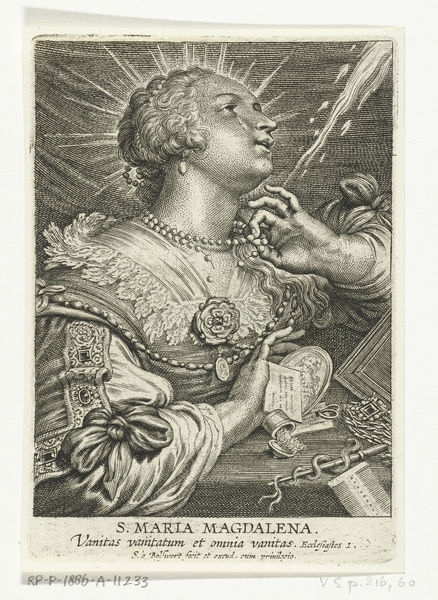
Titel: Maria Magdalena ontdoet zich van haar rijkdom
Künstler: Schelte Adamsz. Bolswert
Standort: Amsterdam
Institution: Rijksmuseum
Schlagwörter: fancy, hands, religious, white, women, black, collar, dress, face, gray, grey, hair, lace, lady, nose, old, portrait, sitting, woman, picture, print, hand, sad, flower, girl, head, water, sun, ribbon, light, drawing, paper, black and white, colar, trim, chin, mouth, illustration, french, saint, curls, desk, necklace, pen, writing, photo, mary magdalene, letters, letter, person, antique, inscription, jesus, engraving, religion, earring, earrings, rose, fire, finger, fingers, god, christ, pearl, pearls, cheek, ribbons, miniature, christian, maria, mary, christianity, bow, new testament, star, latin, flame, heavy, ring, snake, broken, halo, holy, broach, jewelry, catholic, conversion, crying, tear, bibel, prit, ornamentation, eighteenth century, magdalena, vanitas, tears, mary magdalen, note, vanity, bead, beads, vain, magdalene, cry, womam, santa maria, spill, locket, maria magdalena, saint mary, ok, magdelene, jewlary, spilling, rp p, 216, b;ack and white, s maria magdalena, 1886, perals, necklac, necjles, saint mary magdalen, santa maria magdalena, omnia, vainty, necklack, fngers